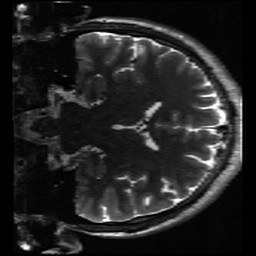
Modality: inplaneT2
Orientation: coronal